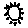
Label: sun